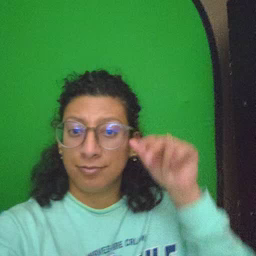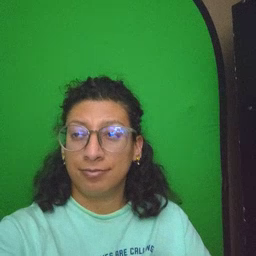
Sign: gift